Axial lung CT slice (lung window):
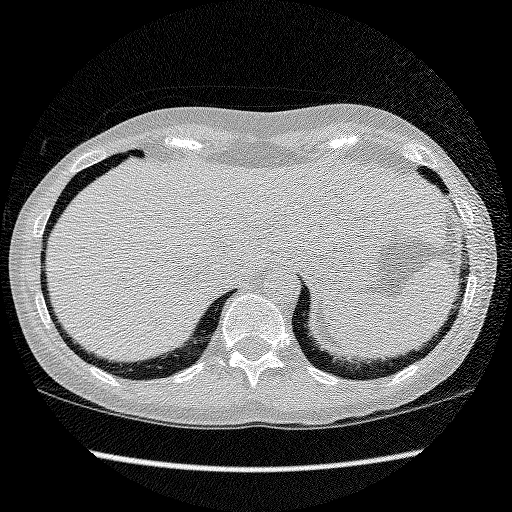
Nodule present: no